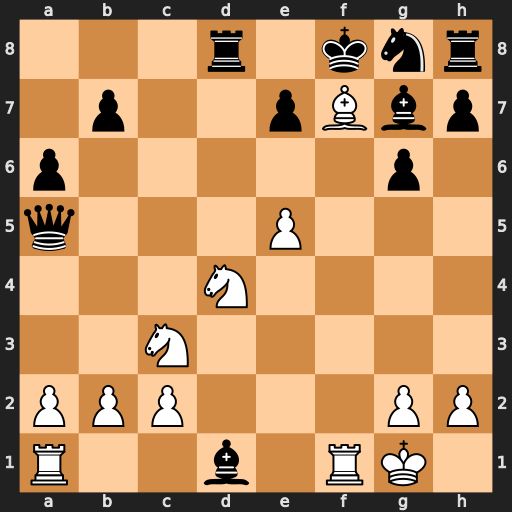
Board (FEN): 3r1knr/1p2pBbp/p5p1/q3P3/3N4/2N5/PPP3PP/R2b1RK1
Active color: w
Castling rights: -
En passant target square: -
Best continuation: Ne6#